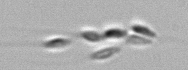
Label: Dinobryon